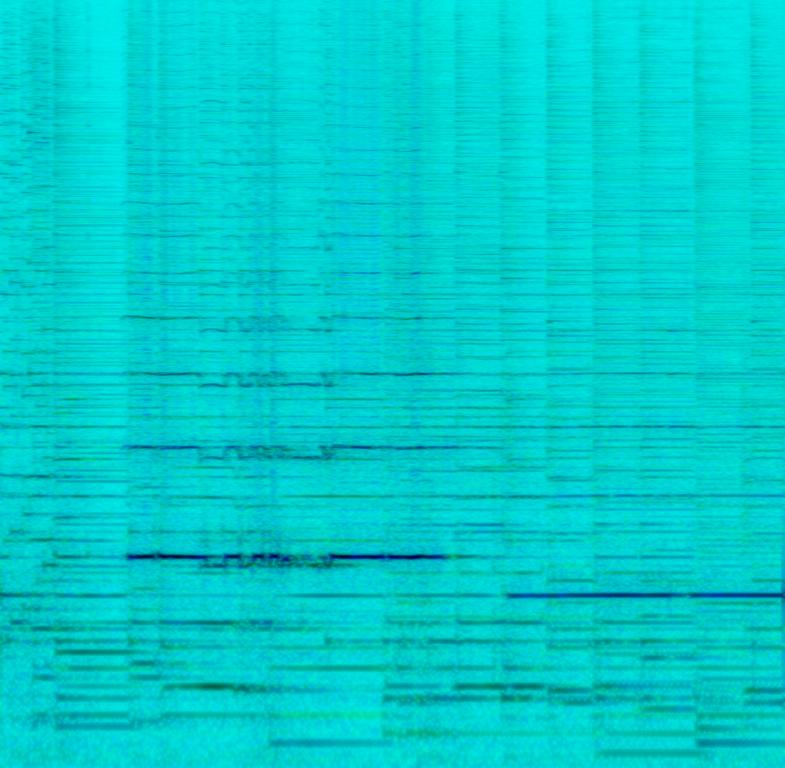
This music is a Western classical piece. The tempo is slow with a lilting harpsichord melody, flute harmony and violin accompaniment. The music is classical, serene, splendid, uplifting, lush, melancholic, pensive, dreamy symphonic music.